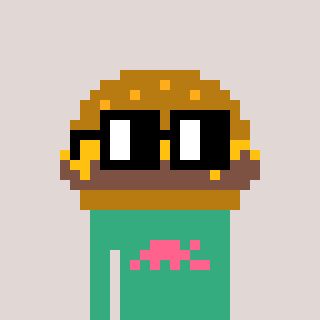
a pixel art character with square black glasses, a burger-shaped head and a teal-colored body on a warm background